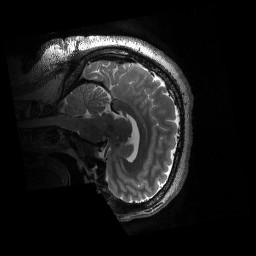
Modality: T2w
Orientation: sagittal
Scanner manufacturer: siemens
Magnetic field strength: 3 T
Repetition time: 3.2 s
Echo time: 0.563 s